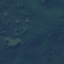
Land use / land cover: Forest